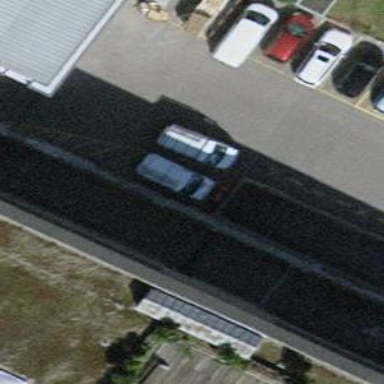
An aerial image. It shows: Parking entrance.